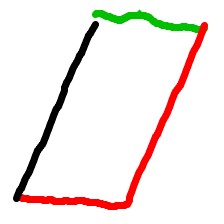
Shape: parallelogram